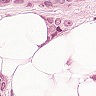
Metastatic tissue present: yes